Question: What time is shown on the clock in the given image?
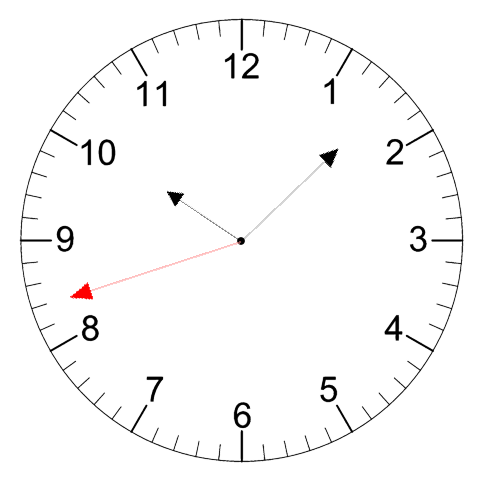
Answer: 10:07:42